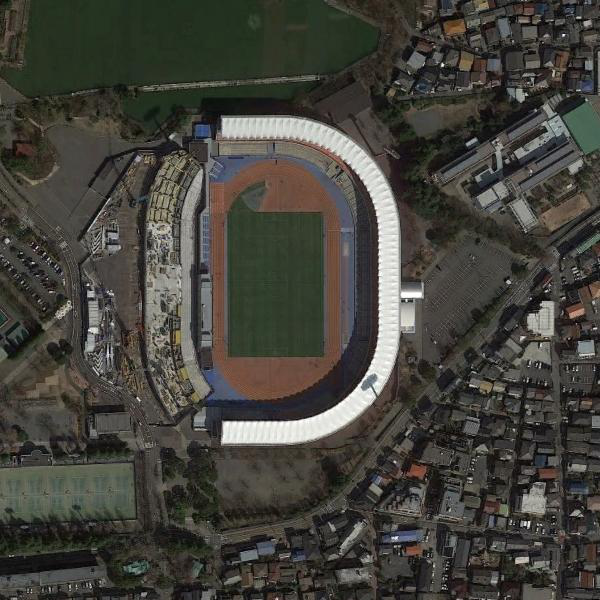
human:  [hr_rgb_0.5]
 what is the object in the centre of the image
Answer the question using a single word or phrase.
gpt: stadium